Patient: sex M, age 65
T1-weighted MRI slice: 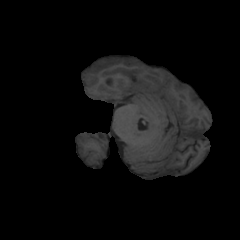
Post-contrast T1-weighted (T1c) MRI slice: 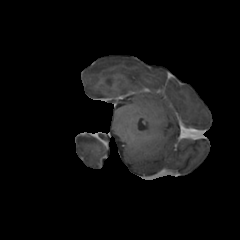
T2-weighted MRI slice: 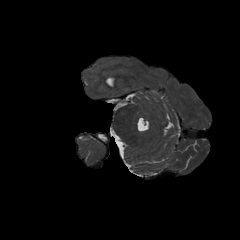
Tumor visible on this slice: no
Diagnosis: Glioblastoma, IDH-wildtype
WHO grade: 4